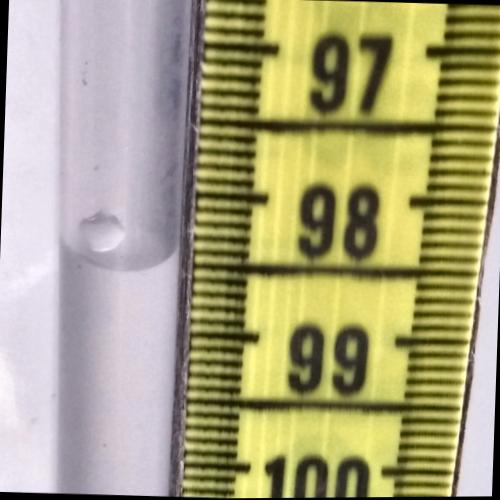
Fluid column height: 98.5 cm